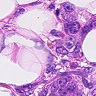
Metastatic tissue present: yes